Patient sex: M
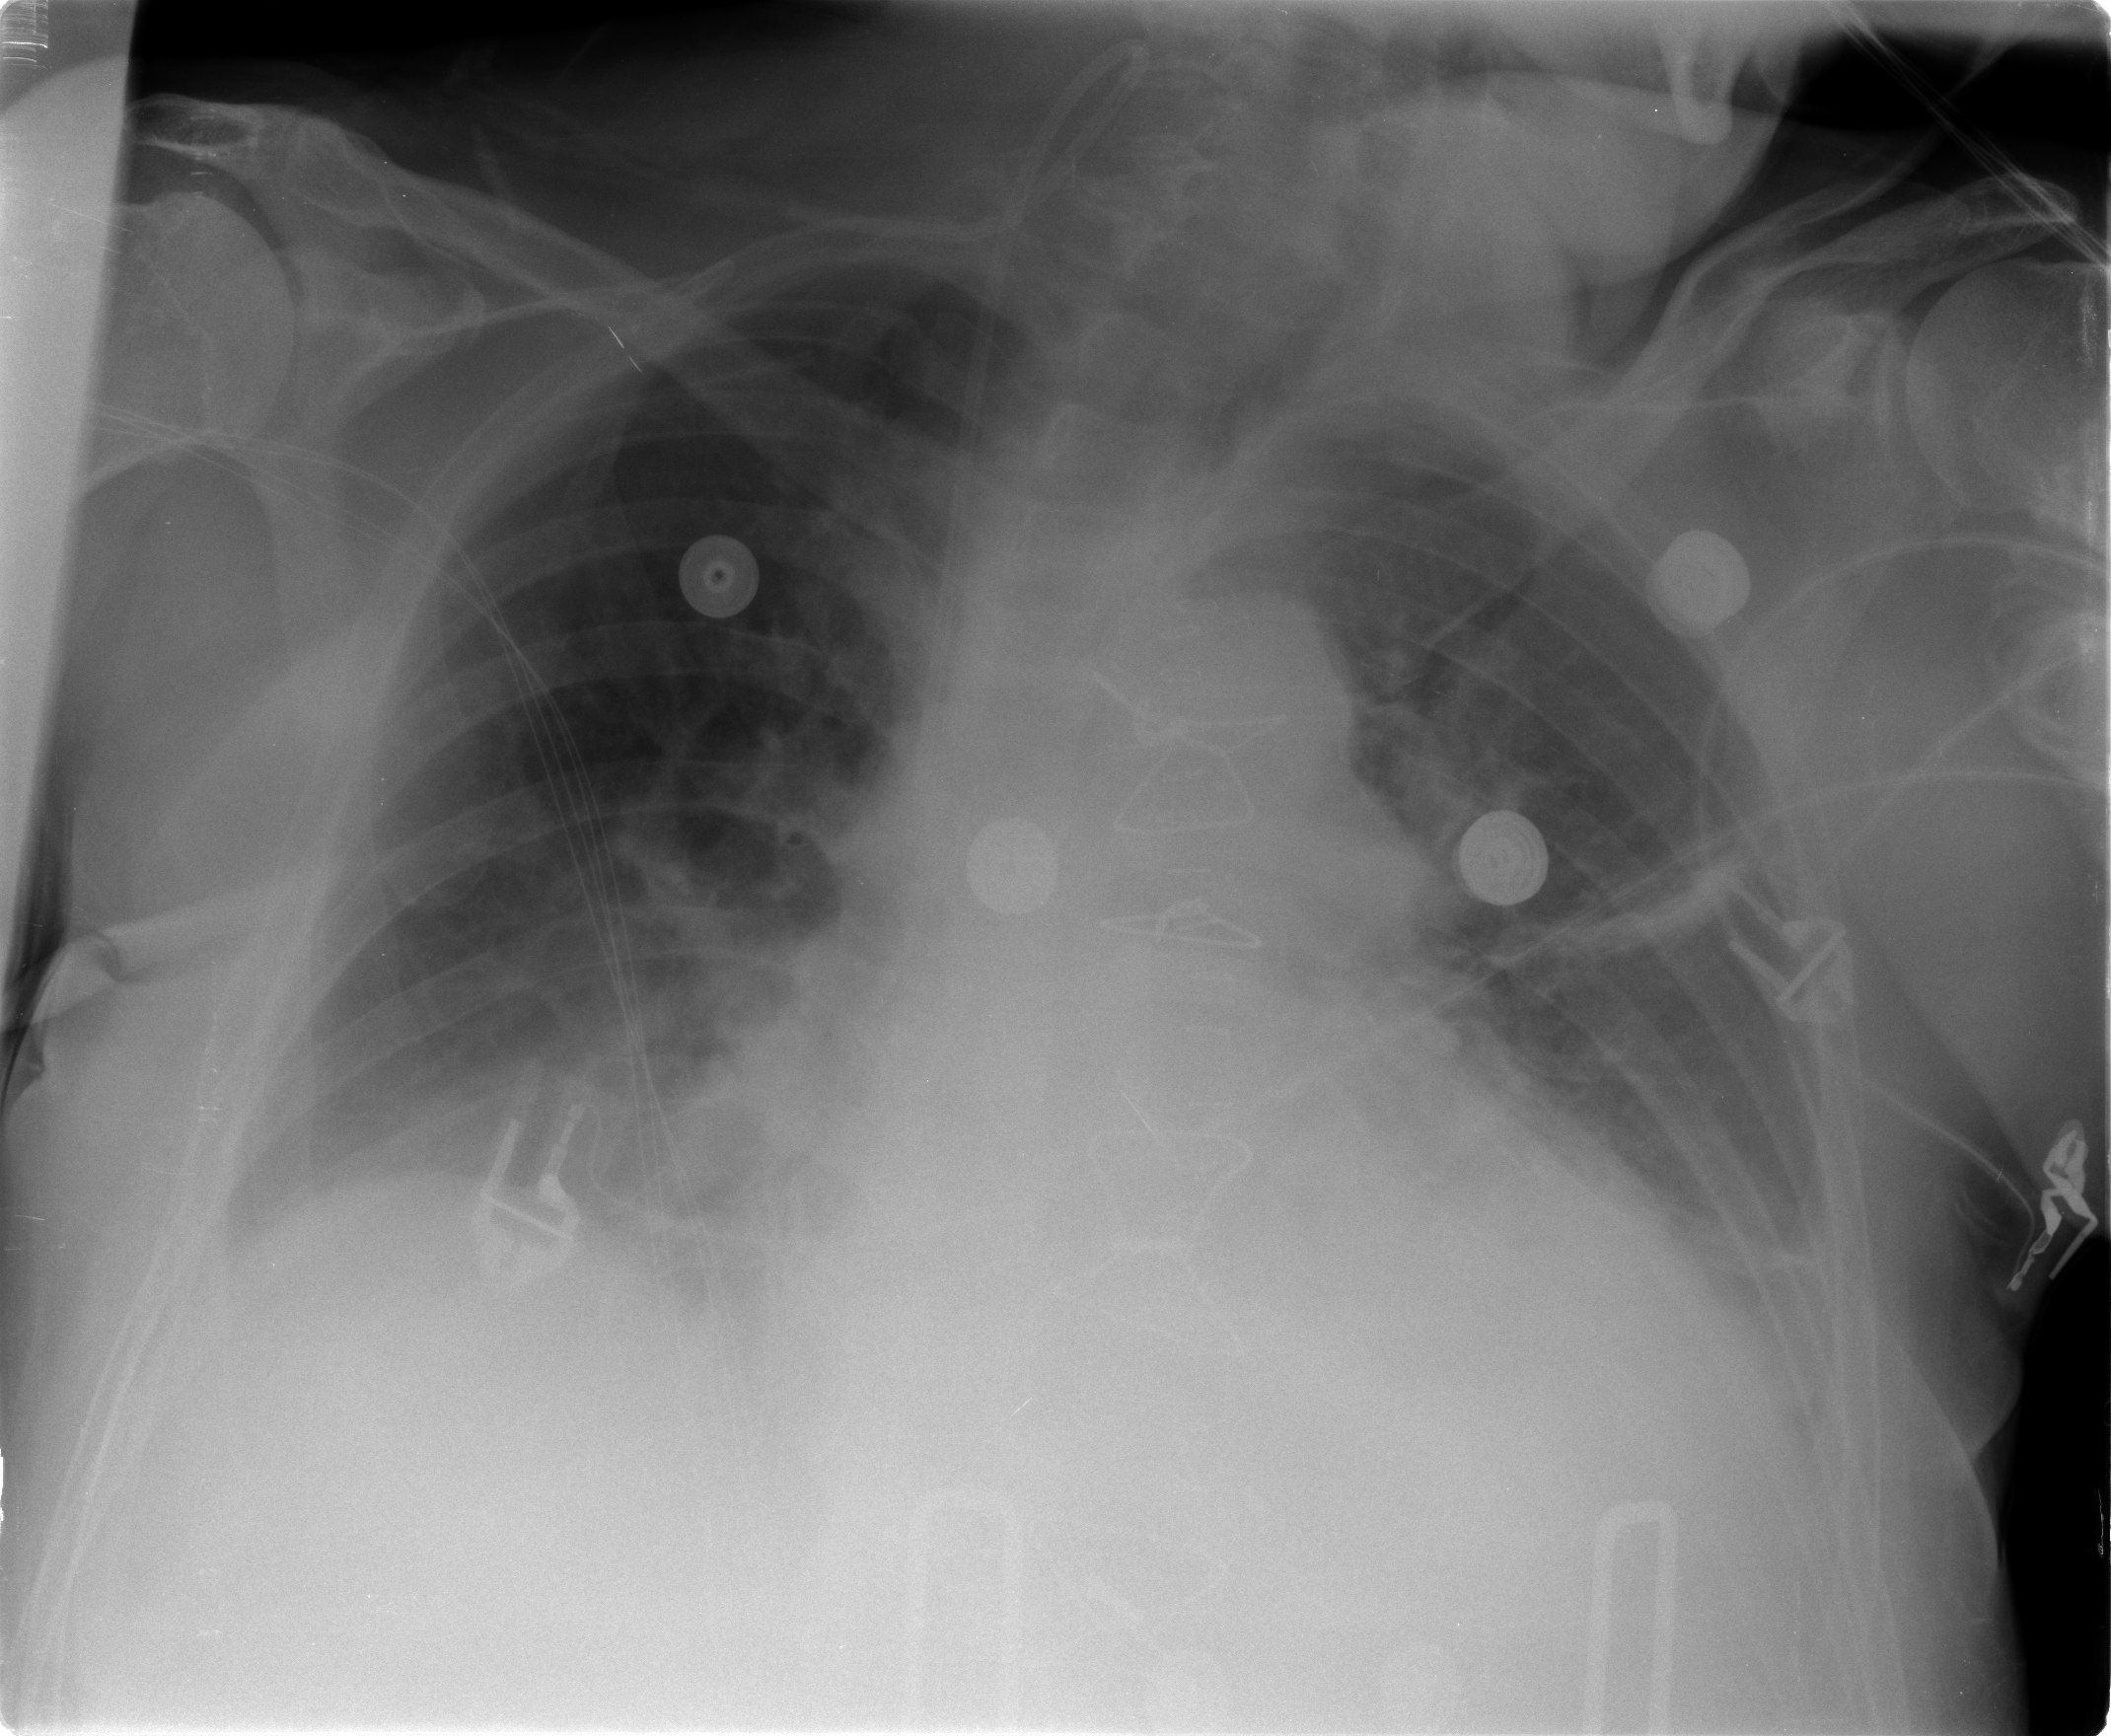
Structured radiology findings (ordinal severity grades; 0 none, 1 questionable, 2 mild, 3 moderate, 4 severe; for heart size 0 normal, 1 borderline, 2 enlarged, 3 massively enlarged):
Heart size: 2
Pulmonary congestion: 2
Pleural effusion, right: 2
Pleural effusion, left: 2
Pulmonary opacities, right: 0
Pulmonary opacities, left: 0
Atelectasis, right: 2
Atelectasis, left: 2